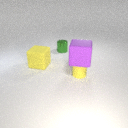
large yellow rubber cube to the left of small green metal cylinder